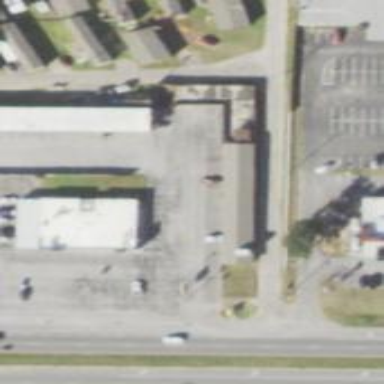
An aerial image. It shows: Parking space.